Question: I have this code:

Then using selenium I write this:
'''
driver.findElement(By.className("extra-delivery-item")).click();
'''
The question is why does selenium tell me:
P.S. I have already located some buttons and successfully clicked on them, everything works, except that button.
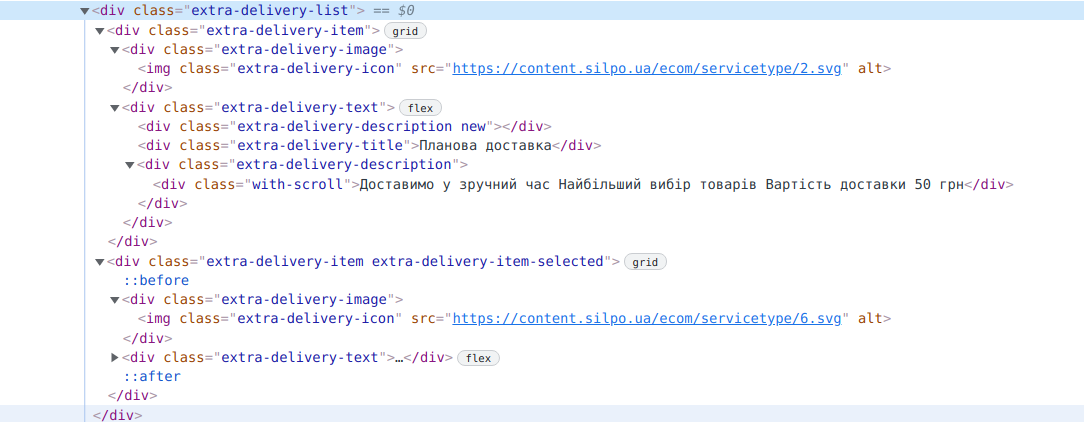
Answer: This element is actually has multiple class names. So to select it according to single class name you can use XPath or CSS selector.
Like this:
'''
driver.findElement(By.xpath("//div[contains(@class,'extra-delivery-item')]")).click();
'''
or
'''
driver.findElement(By.cssSelector("div.extra-delivery-item")).click();
'''
Selecting element by class name, like you tried to use
'''
findElement(By.className("extra-delivery-item"))
'''
means matching element with class attribute exactly matching that value, 'extra-delivery-item' in this case. While the element class attribute here is 'extra-delivery-item extra-delivery-item-selected'